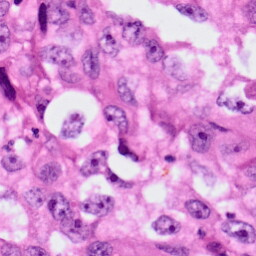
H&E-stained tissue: Lung